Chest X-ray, AP view. Patient: 33 years old, sex M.
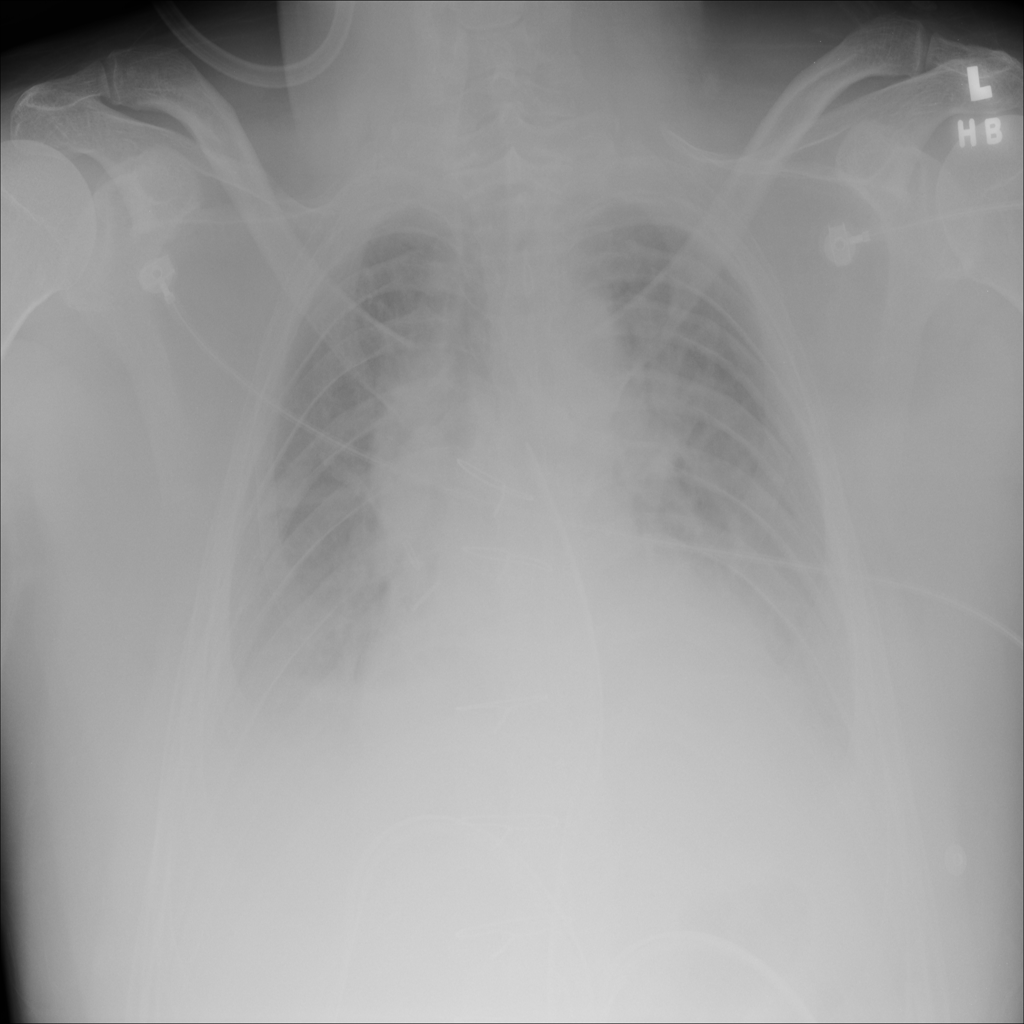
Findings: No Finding